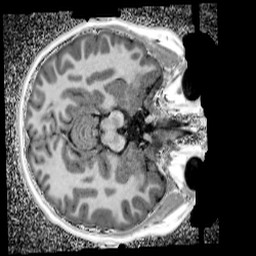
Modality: UNIT1_denoised
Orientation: axial
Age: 12
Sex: male
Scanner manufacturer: siemens
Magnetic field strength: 3 T
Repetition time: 4 s
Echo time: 0.00299 s